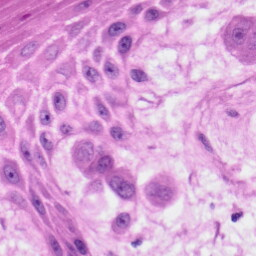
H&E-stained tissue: Skin